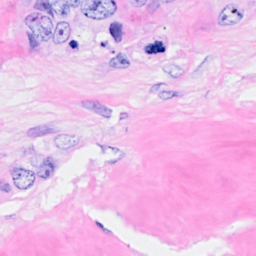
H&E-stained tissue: Breast